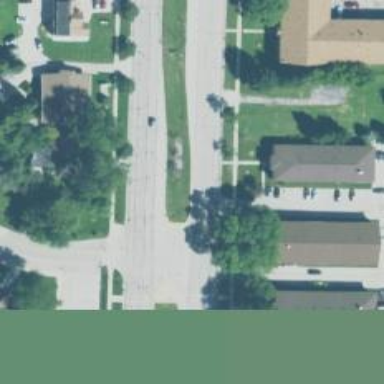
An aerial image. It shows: Unmarked crossing on the road.